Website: macys
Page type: delivery-shipping
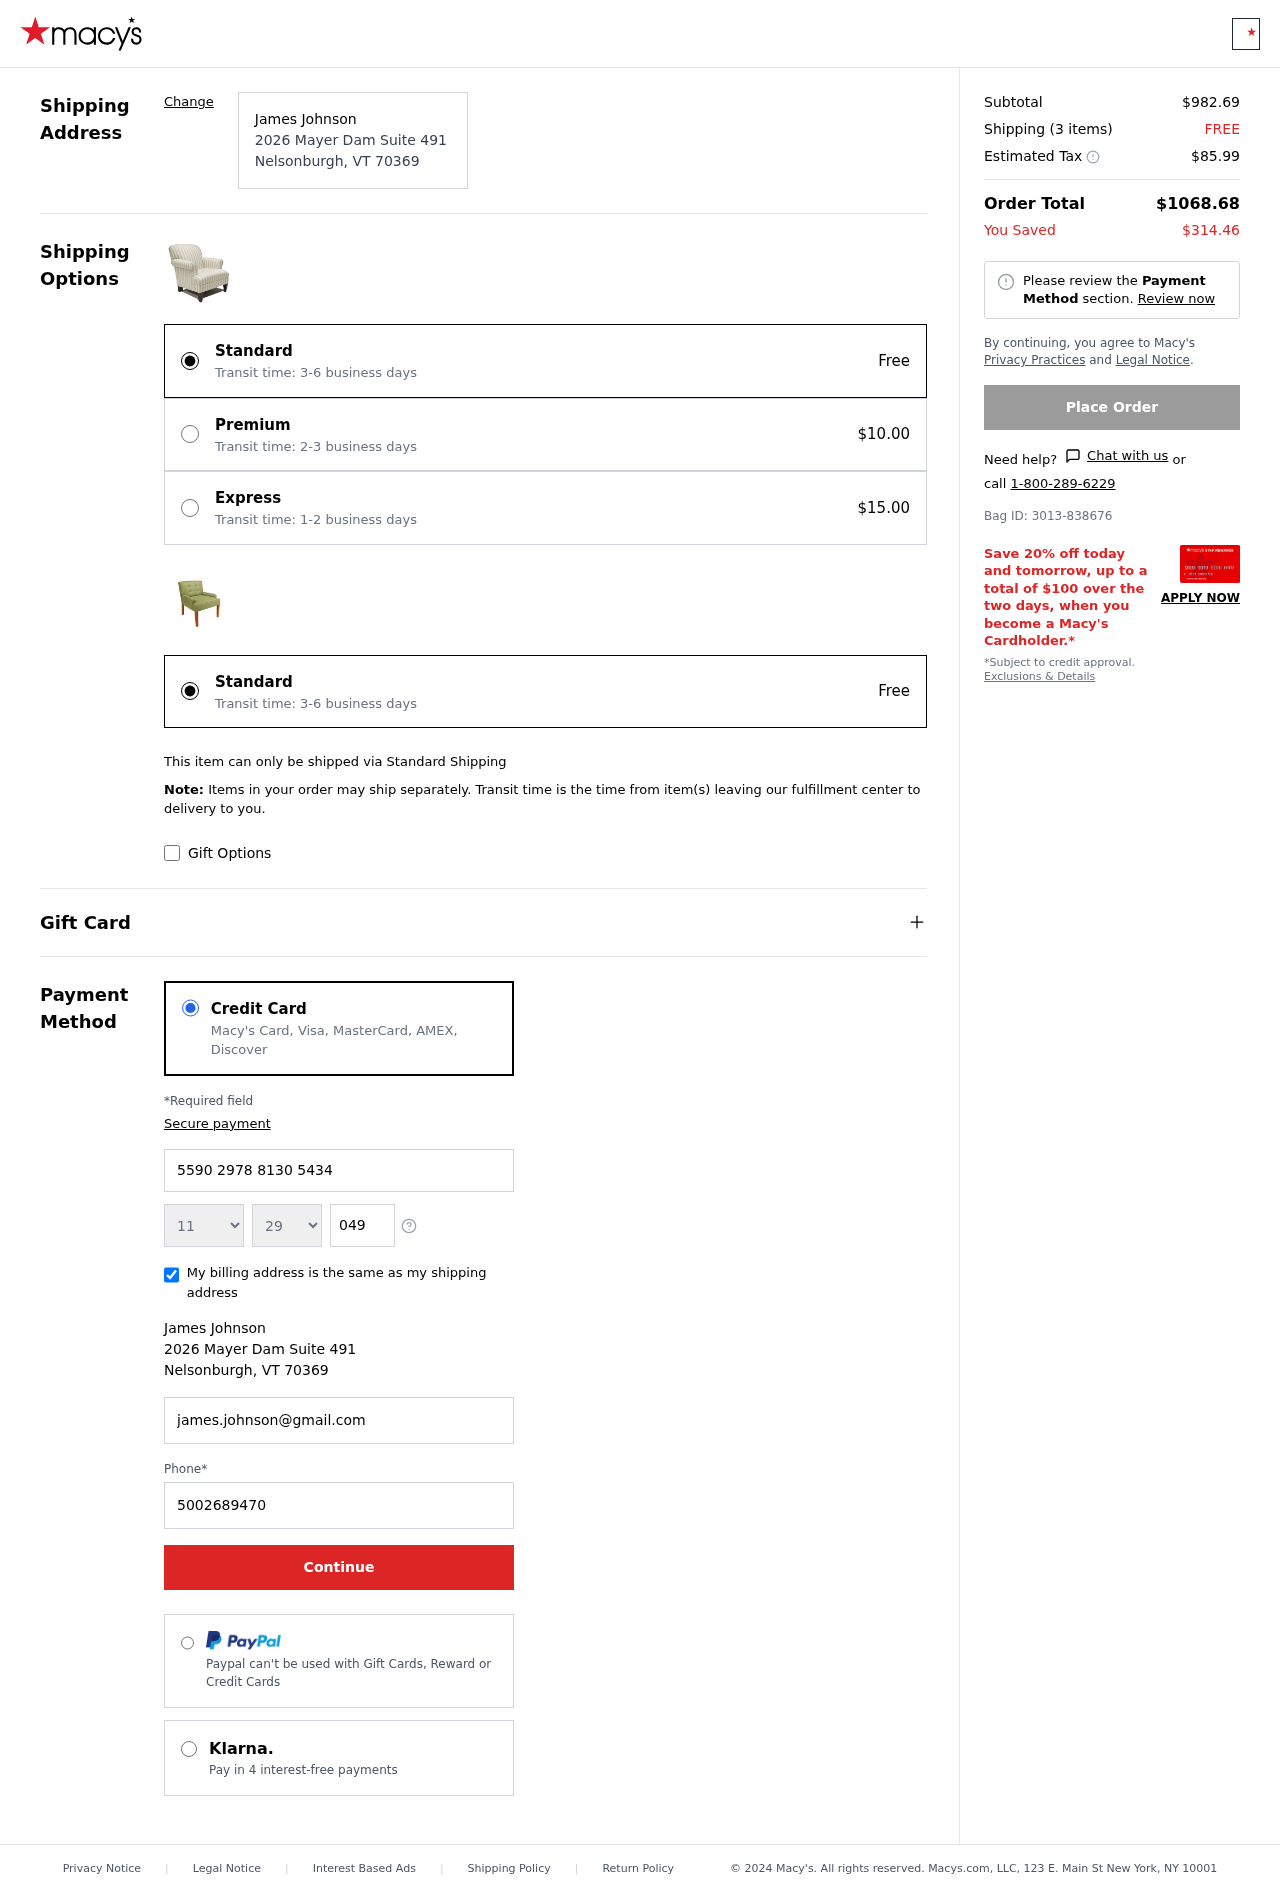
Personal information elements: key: PII_CARD_EXPIRY_MONTH
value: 11
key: PII_CARD_EXPIRY_YEAR
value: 29
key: PII_CITY
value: Nelsonburgh
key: PII_CITY_STATE_ZIP
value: Nelsonburgh, VT 70369
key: PII_FULLNAME
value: James Johnson
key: PII_POSTCODE
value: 70369
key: PII_STATE_ABBR
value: VT
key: PII_STREET
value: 2026 Mayer Dam Suite 491
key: PII_CARD_NUMBER
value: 5590 2978 8130 5434
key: PII_CARD_CVV
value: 049
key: PII_EMAIL
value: james.johnson@gmail.com
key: PII_PHONE
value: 5002689470
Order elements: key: ORDER_SUBTOTAL
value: $982.69
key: ORDER_NUM_ITEMS
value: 3
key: ORDER_SHIPPING_COST
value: FREE
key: ORDER_TAX
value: $85.99
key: ORDER_TOTAL
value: $1068.68
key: ORDER_SAVINGS
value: $314.46
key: ORDER_BAG_ID
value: Bag ID: 3013-838676